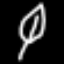
Label: leaf